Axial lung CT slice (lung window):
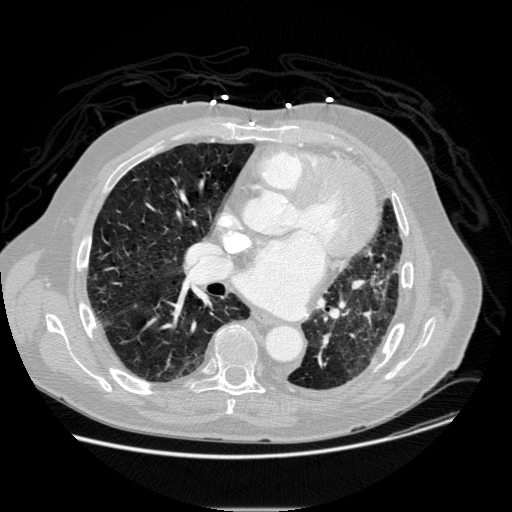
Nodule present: no